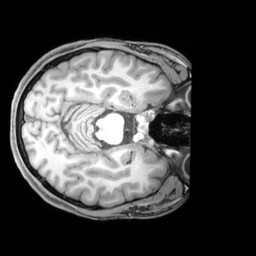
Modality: T1w
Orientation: axial
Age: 26
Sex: male
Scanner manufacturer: siemens
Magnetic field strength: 3 T
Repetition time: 1.97 s
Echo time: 0.00206 s